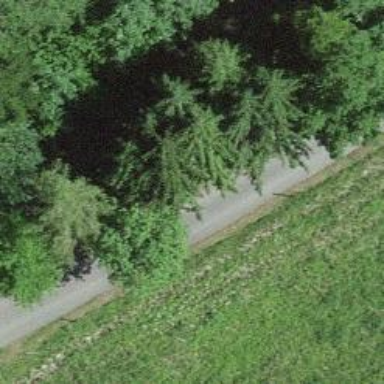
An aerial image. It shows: Well-maintained track road of grade 1.